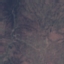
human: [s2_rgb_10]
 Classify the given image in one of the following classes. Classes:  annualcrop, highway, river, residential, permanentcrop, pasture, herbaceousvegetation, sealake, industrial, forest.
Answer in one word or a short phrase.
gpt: HerbaceousVegetation